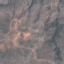
Land use / land cover: HerbaceousVegetation